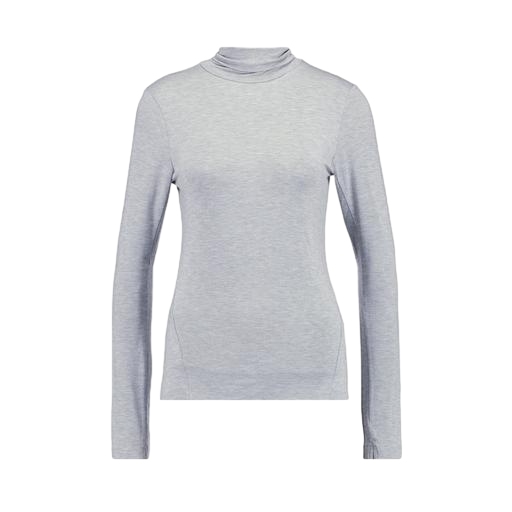
gray long-sleeve turtleneck tee, high-neck top, high-neck ribbed-jersey t-shirt, white background